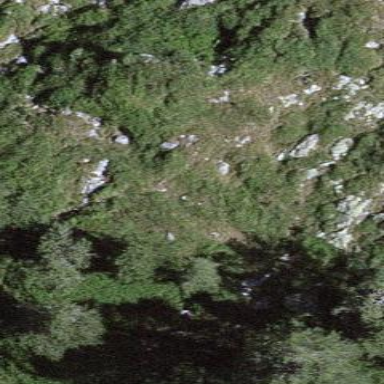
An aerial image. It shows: Patch of scrub vegetation.